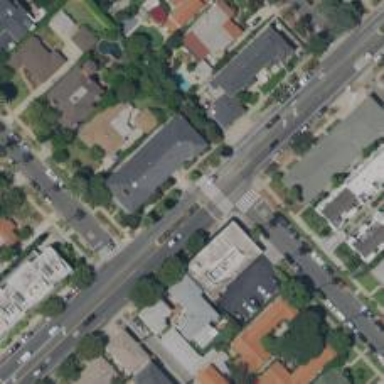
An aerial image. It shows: Tertiary road with asphalt surface surrounded by residential buildings.